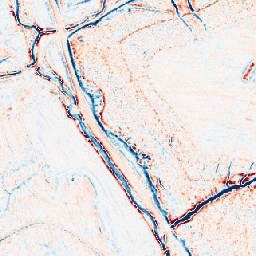
Category: edge_preserving
Decomposition family: bilateral
Decomposition parameters: d: 9
sigma_color: 100
sigma_space: 100
Upsampling method: area
Upsampling parameters: scale: 8
Upsampling scale: 8